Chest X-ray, AP view. Patient: 32 years old, sex M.
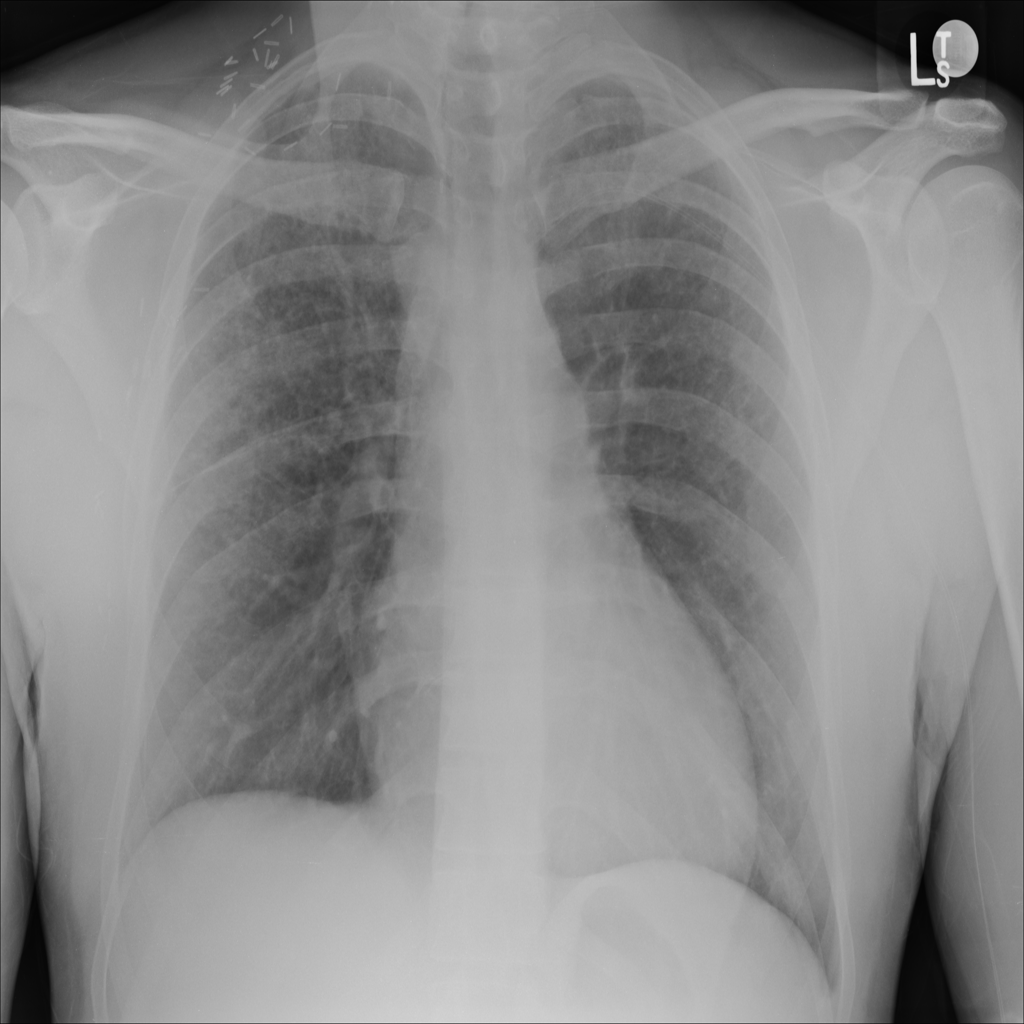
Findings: No Finding